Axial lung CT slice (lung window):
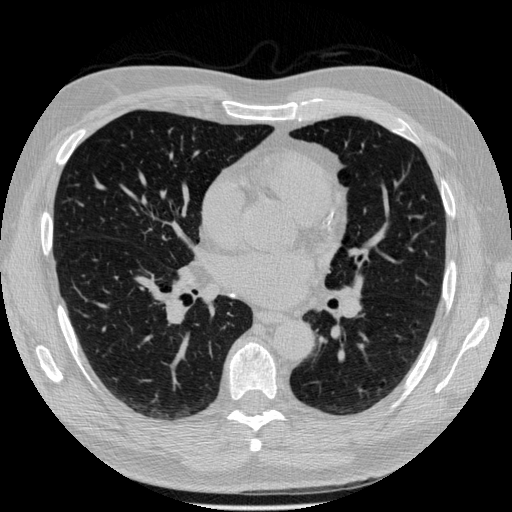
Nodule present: no